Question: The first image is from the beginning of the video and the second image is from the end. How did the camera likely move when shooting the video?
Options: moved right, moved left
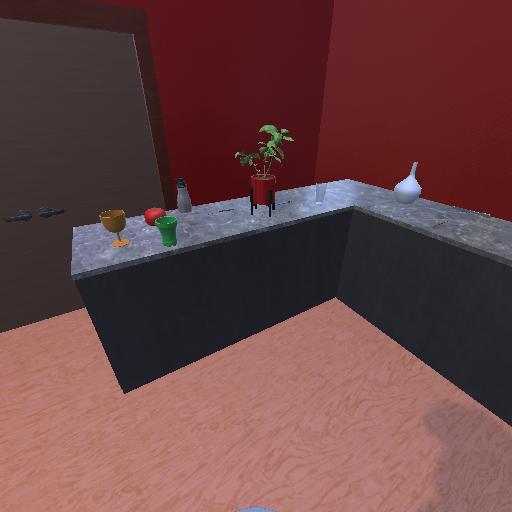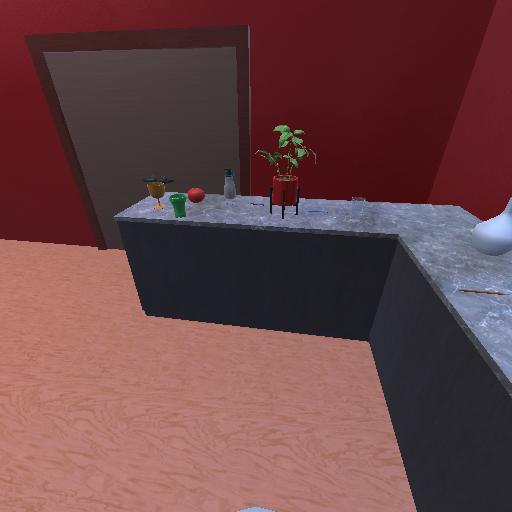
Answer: moved right